Interaction volume radius: 10 \u00c5
Interaction volume height: 10 \u00c5
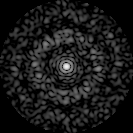
Disorder parameter: 0.8781